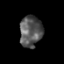
Tissue: prostate
Cell type: T cells
Senescence score: 0.2737
Nuclear area (px): 678
Mean DAPI intensity: 88.357